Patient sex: M
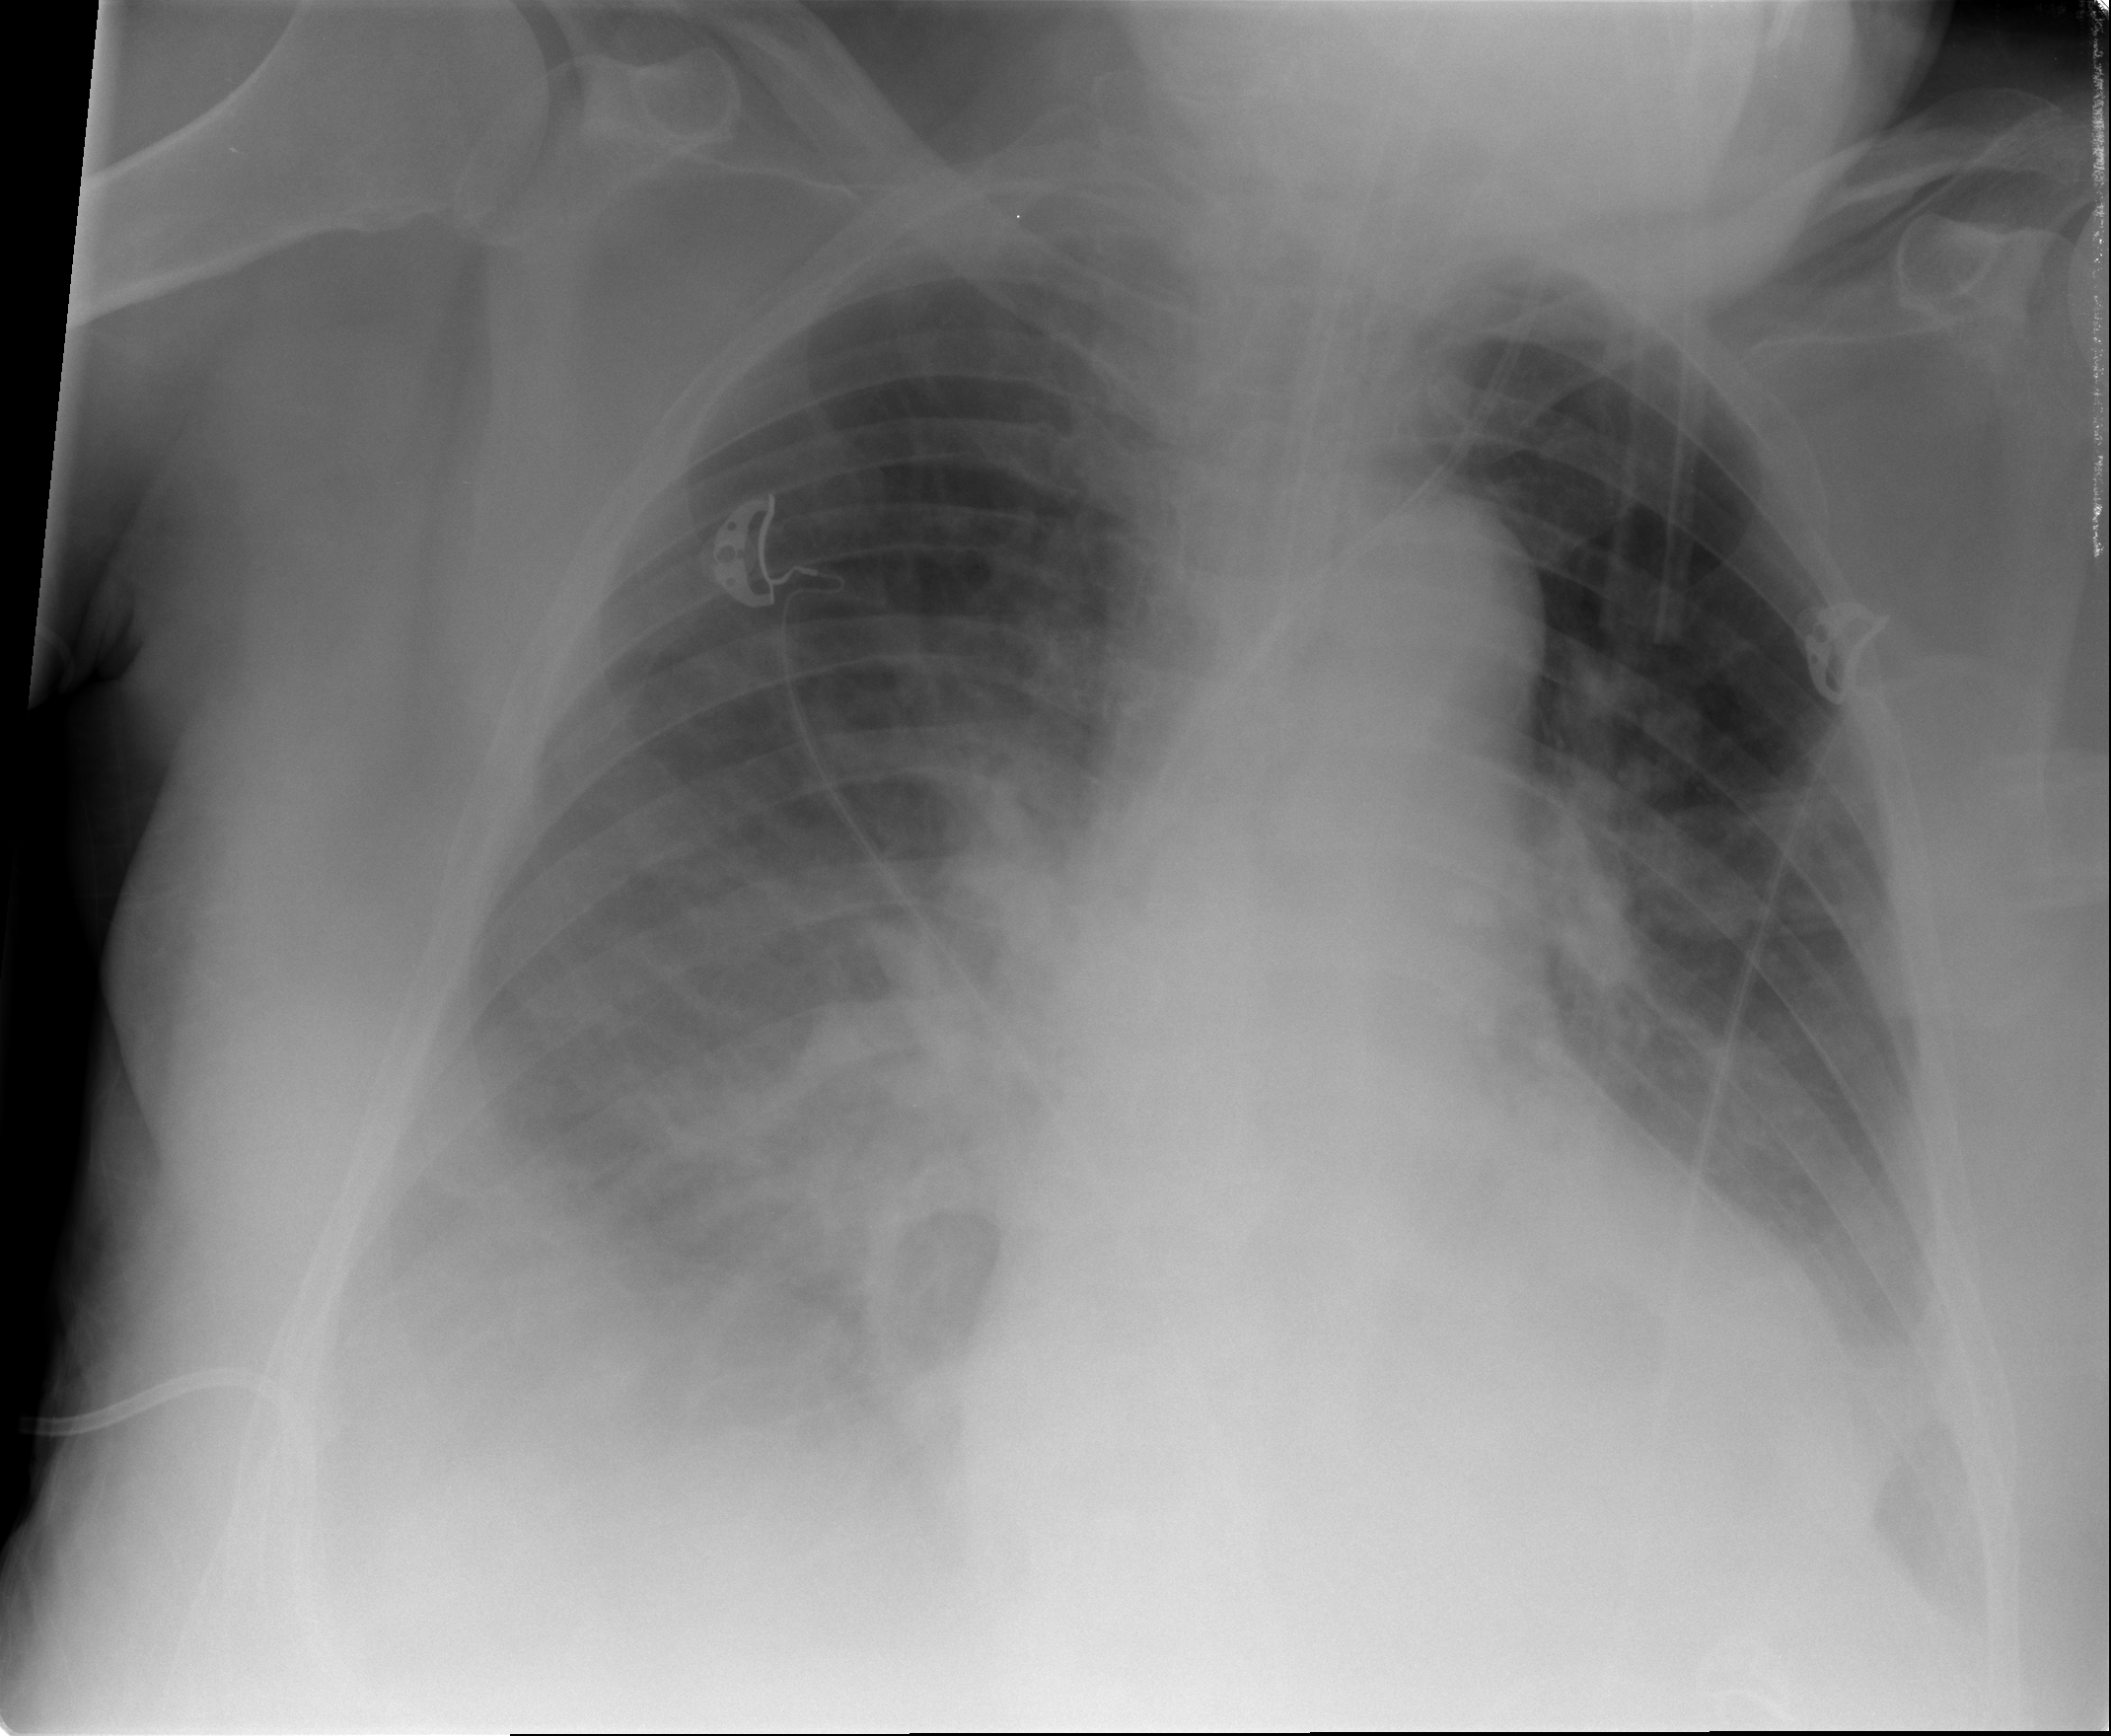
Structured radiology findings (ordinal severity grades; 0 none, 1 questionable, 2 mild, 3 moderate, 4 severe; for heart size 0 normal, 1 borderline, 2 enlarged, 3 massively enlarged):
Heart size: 1
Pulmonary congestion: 2
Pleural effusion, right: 3
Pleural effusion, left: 2
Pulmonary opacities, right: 0
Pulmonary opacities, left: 0
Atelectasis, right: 0
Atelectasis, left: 2